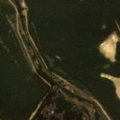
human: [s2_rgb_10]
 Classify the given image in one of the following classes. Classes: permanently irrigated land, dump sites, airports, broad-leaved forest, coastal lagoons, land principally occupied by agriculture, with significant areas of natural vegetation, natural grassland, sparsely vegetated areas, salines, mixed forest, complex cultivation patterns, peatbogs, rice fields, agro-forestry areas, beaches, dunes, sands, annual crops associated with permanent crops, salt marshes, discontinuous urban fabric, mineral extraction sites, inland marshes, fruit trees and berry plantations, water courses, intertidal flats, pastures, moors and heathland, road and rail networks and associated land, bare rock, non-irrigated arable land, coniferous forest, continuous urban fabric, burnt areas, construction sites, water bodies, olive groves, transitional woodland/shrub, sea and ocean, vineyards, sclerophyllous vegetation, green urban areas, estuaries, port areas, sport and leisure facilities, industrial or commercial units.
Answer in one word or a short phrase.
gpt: pastures, transitional woodland/shrub